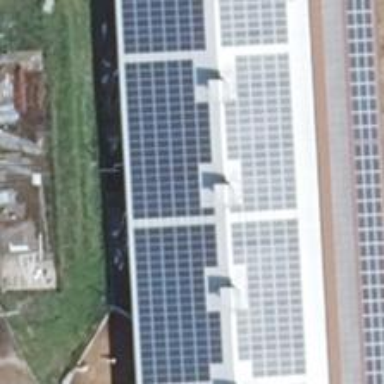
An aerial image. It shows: Small solar photovoltaic panel used as generator to produce electricity.